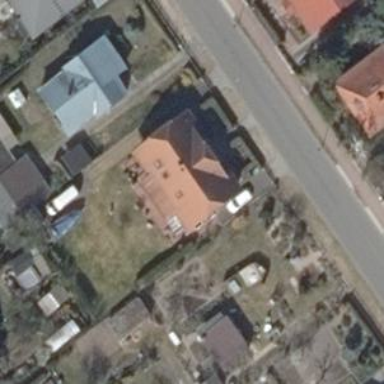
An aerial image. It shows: Detached building with half-hipped roof shape.